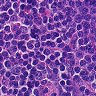
Metastatic tissue present: no